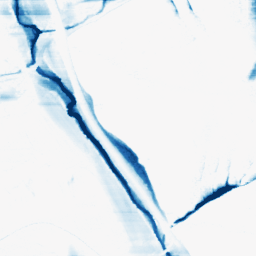
Category: morphological
Decomposition family: morphological_rect
Decomposition parameters: operation: closing
width: 50
height: 3
Upsampling method: cubic_mitchell
Upsampling parameters: scale: 8
Upsampling scale: 8